Question: I have a 'UINavigationController' that can show data as 'UICollectionView' or in 'UITableView'. iOS 7 automatically adjust scroll view inset for the first 'UIScrollView' founded in the view hierarchy.
So, 'UICollectionView' is ok but I have to set 'contentEdgeInset' for the 'UITableView'. After this line
'self.tableView.contentInset = UIEdgeInsetsMake(44.0f, 0.0f, 0.0f, 0.0f);'
content in 'UITableView' are shown well, but the scroll indicator doesn't stop at the 'UINavigationBar', but continue under it.
How can I resolve this and stop the scroll indicator at the begin of 'UINavigationBar' ?

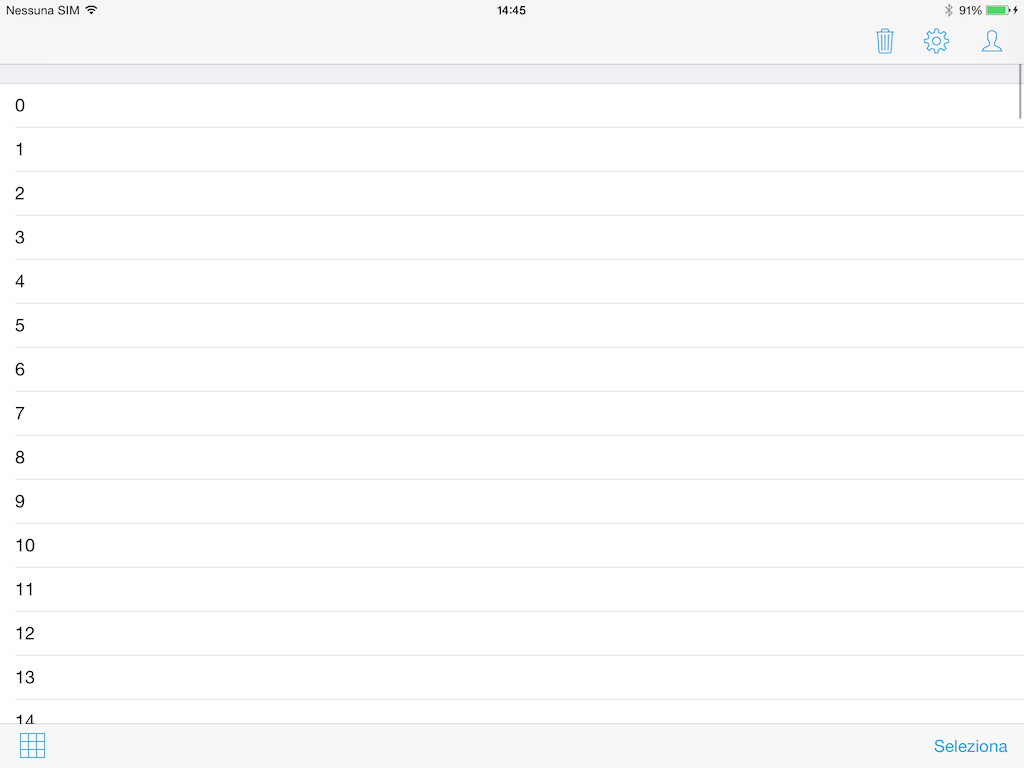
Answer: You can also set the 'scrollIndicatorInsets' as follows:
'''
self.tableView.scrollIndicatorInsets = UIEdgeInsetsMake(44.0f, 0.0f, 0.0f, 0.0f);
'''
By the way, on iOS 7, you should use '<URL>:
> The topLayoutGuide and bottomLayoutGuide properties indicate the location of the top or bottom bar edges in a view controller's view.